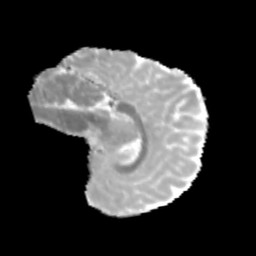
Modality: MD
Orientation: sagittal
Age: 12
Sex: female
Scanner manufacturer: siemens
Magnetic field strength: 3 T
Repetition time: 3.8 s
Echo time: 0.07 s